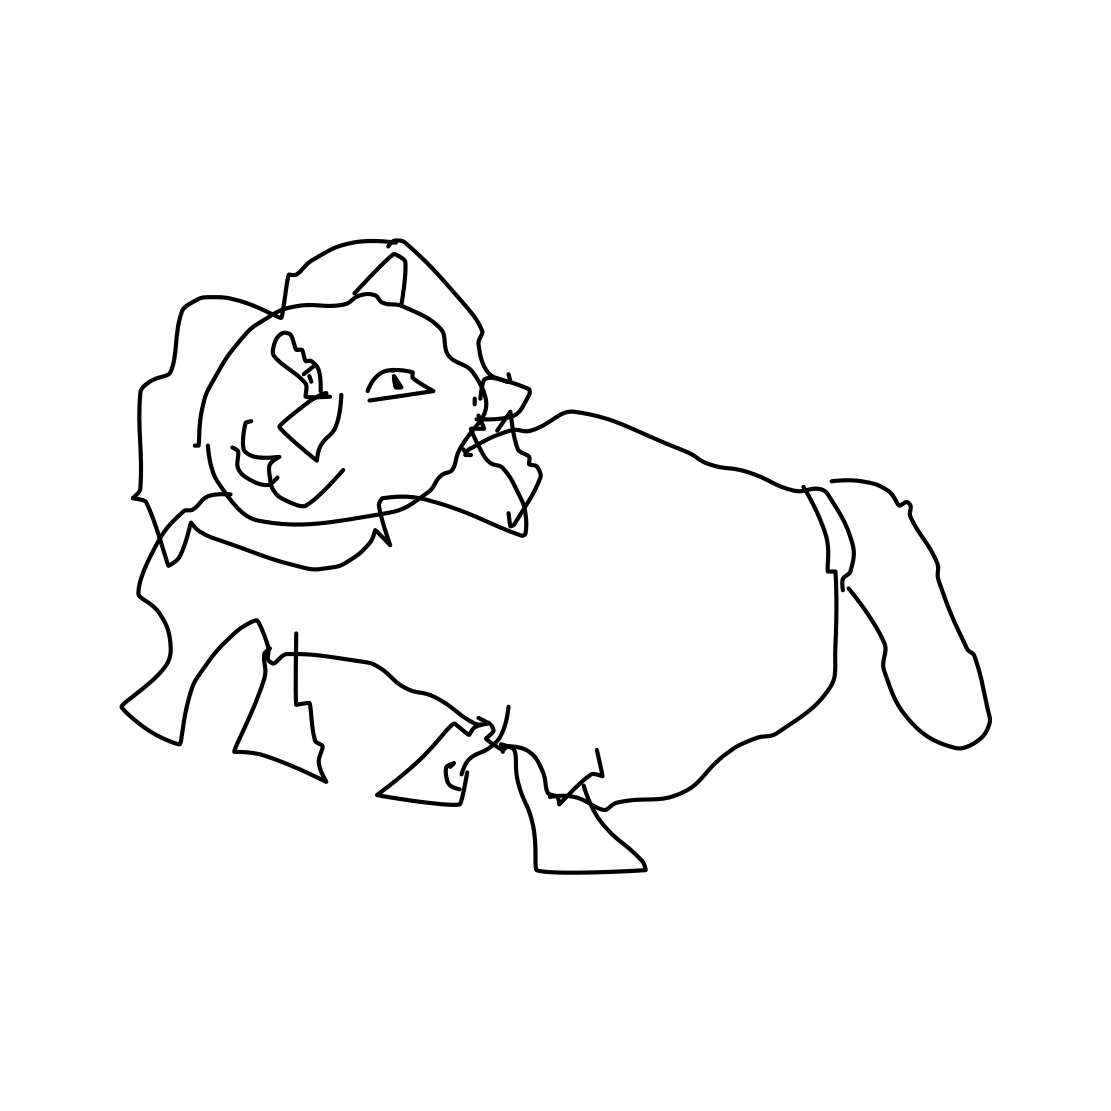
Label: lion